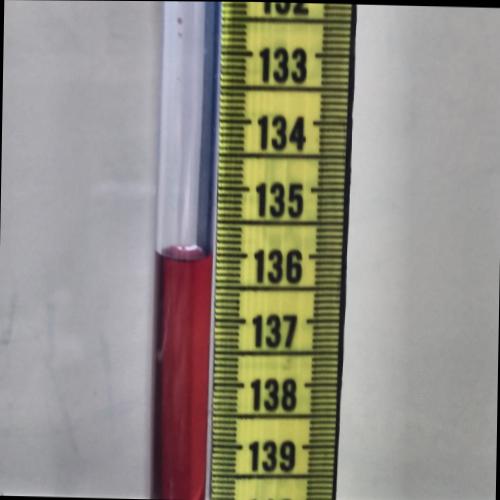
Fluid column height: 136.1 cm